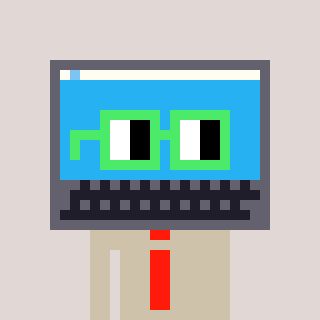
a pixel art character with square light green glasses, a laptop-shaped head and a bege-colored body on a warm background